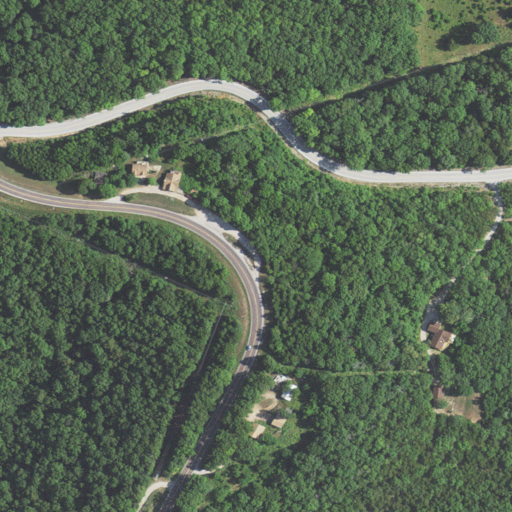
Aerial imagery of mountain in Missouri named Chula Vista containing deciduous forest, open development, low intensity development, medium intensity development, evergreen forest, mixed forest, pasture, and grassland